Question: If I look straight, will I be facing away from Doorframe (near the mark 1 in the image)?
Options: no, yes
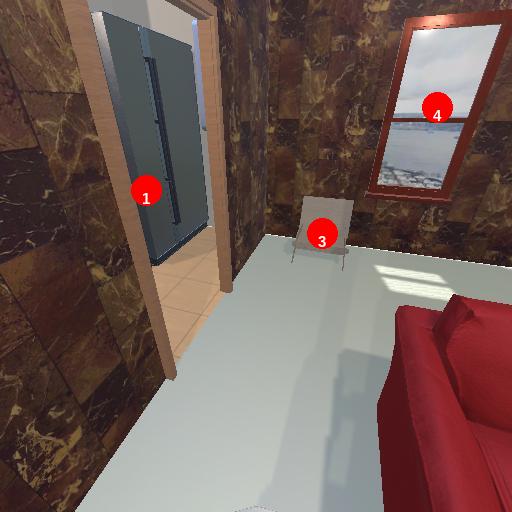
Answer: no